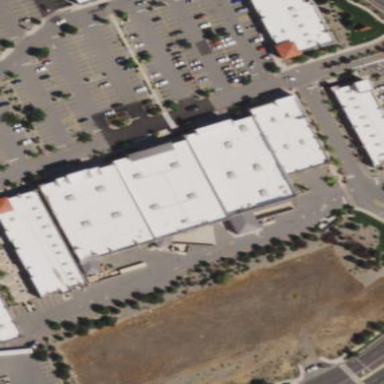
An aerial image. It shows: Commercial building.